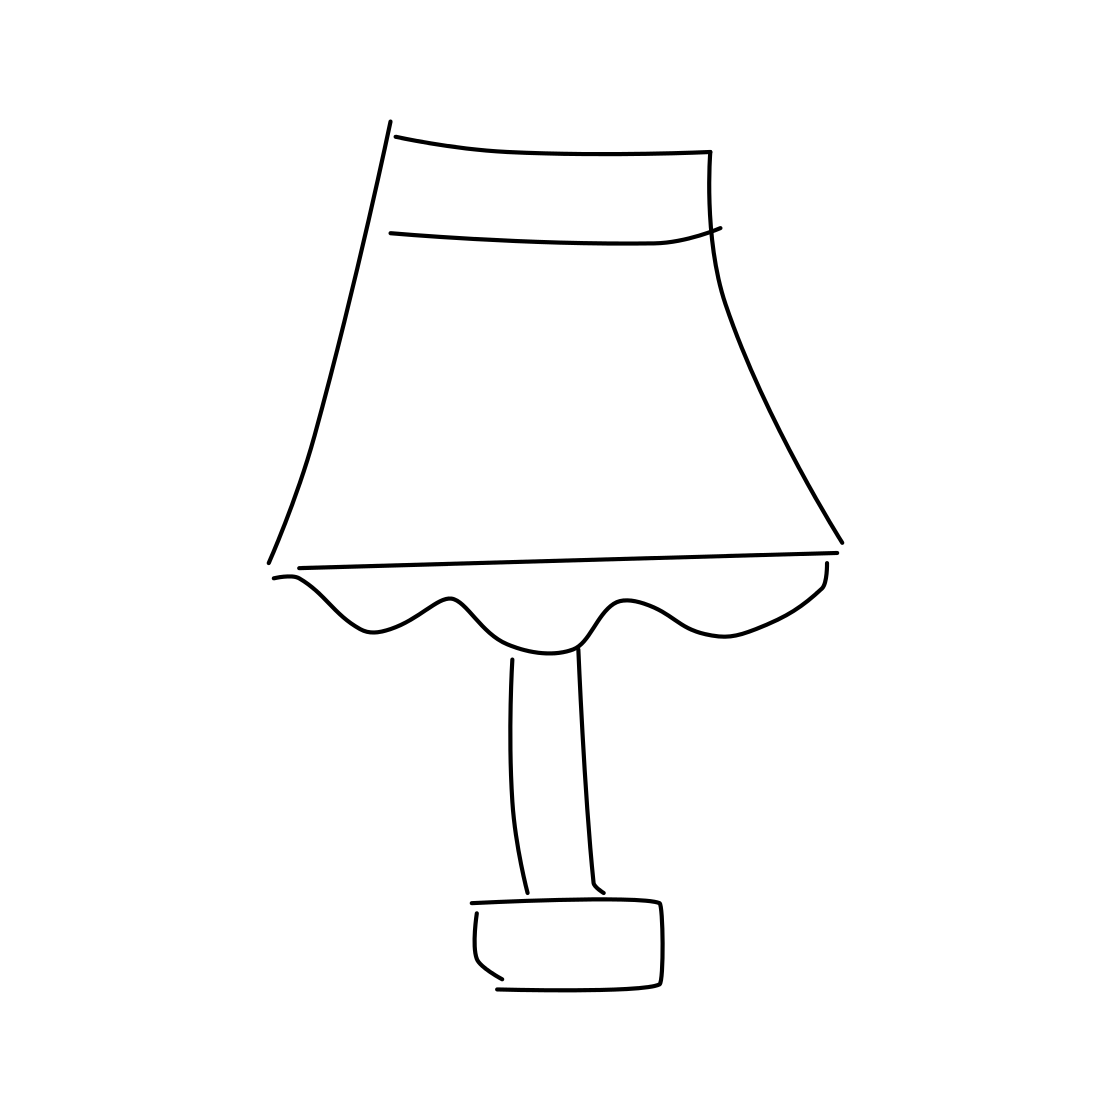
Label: tablelamp